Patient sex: M
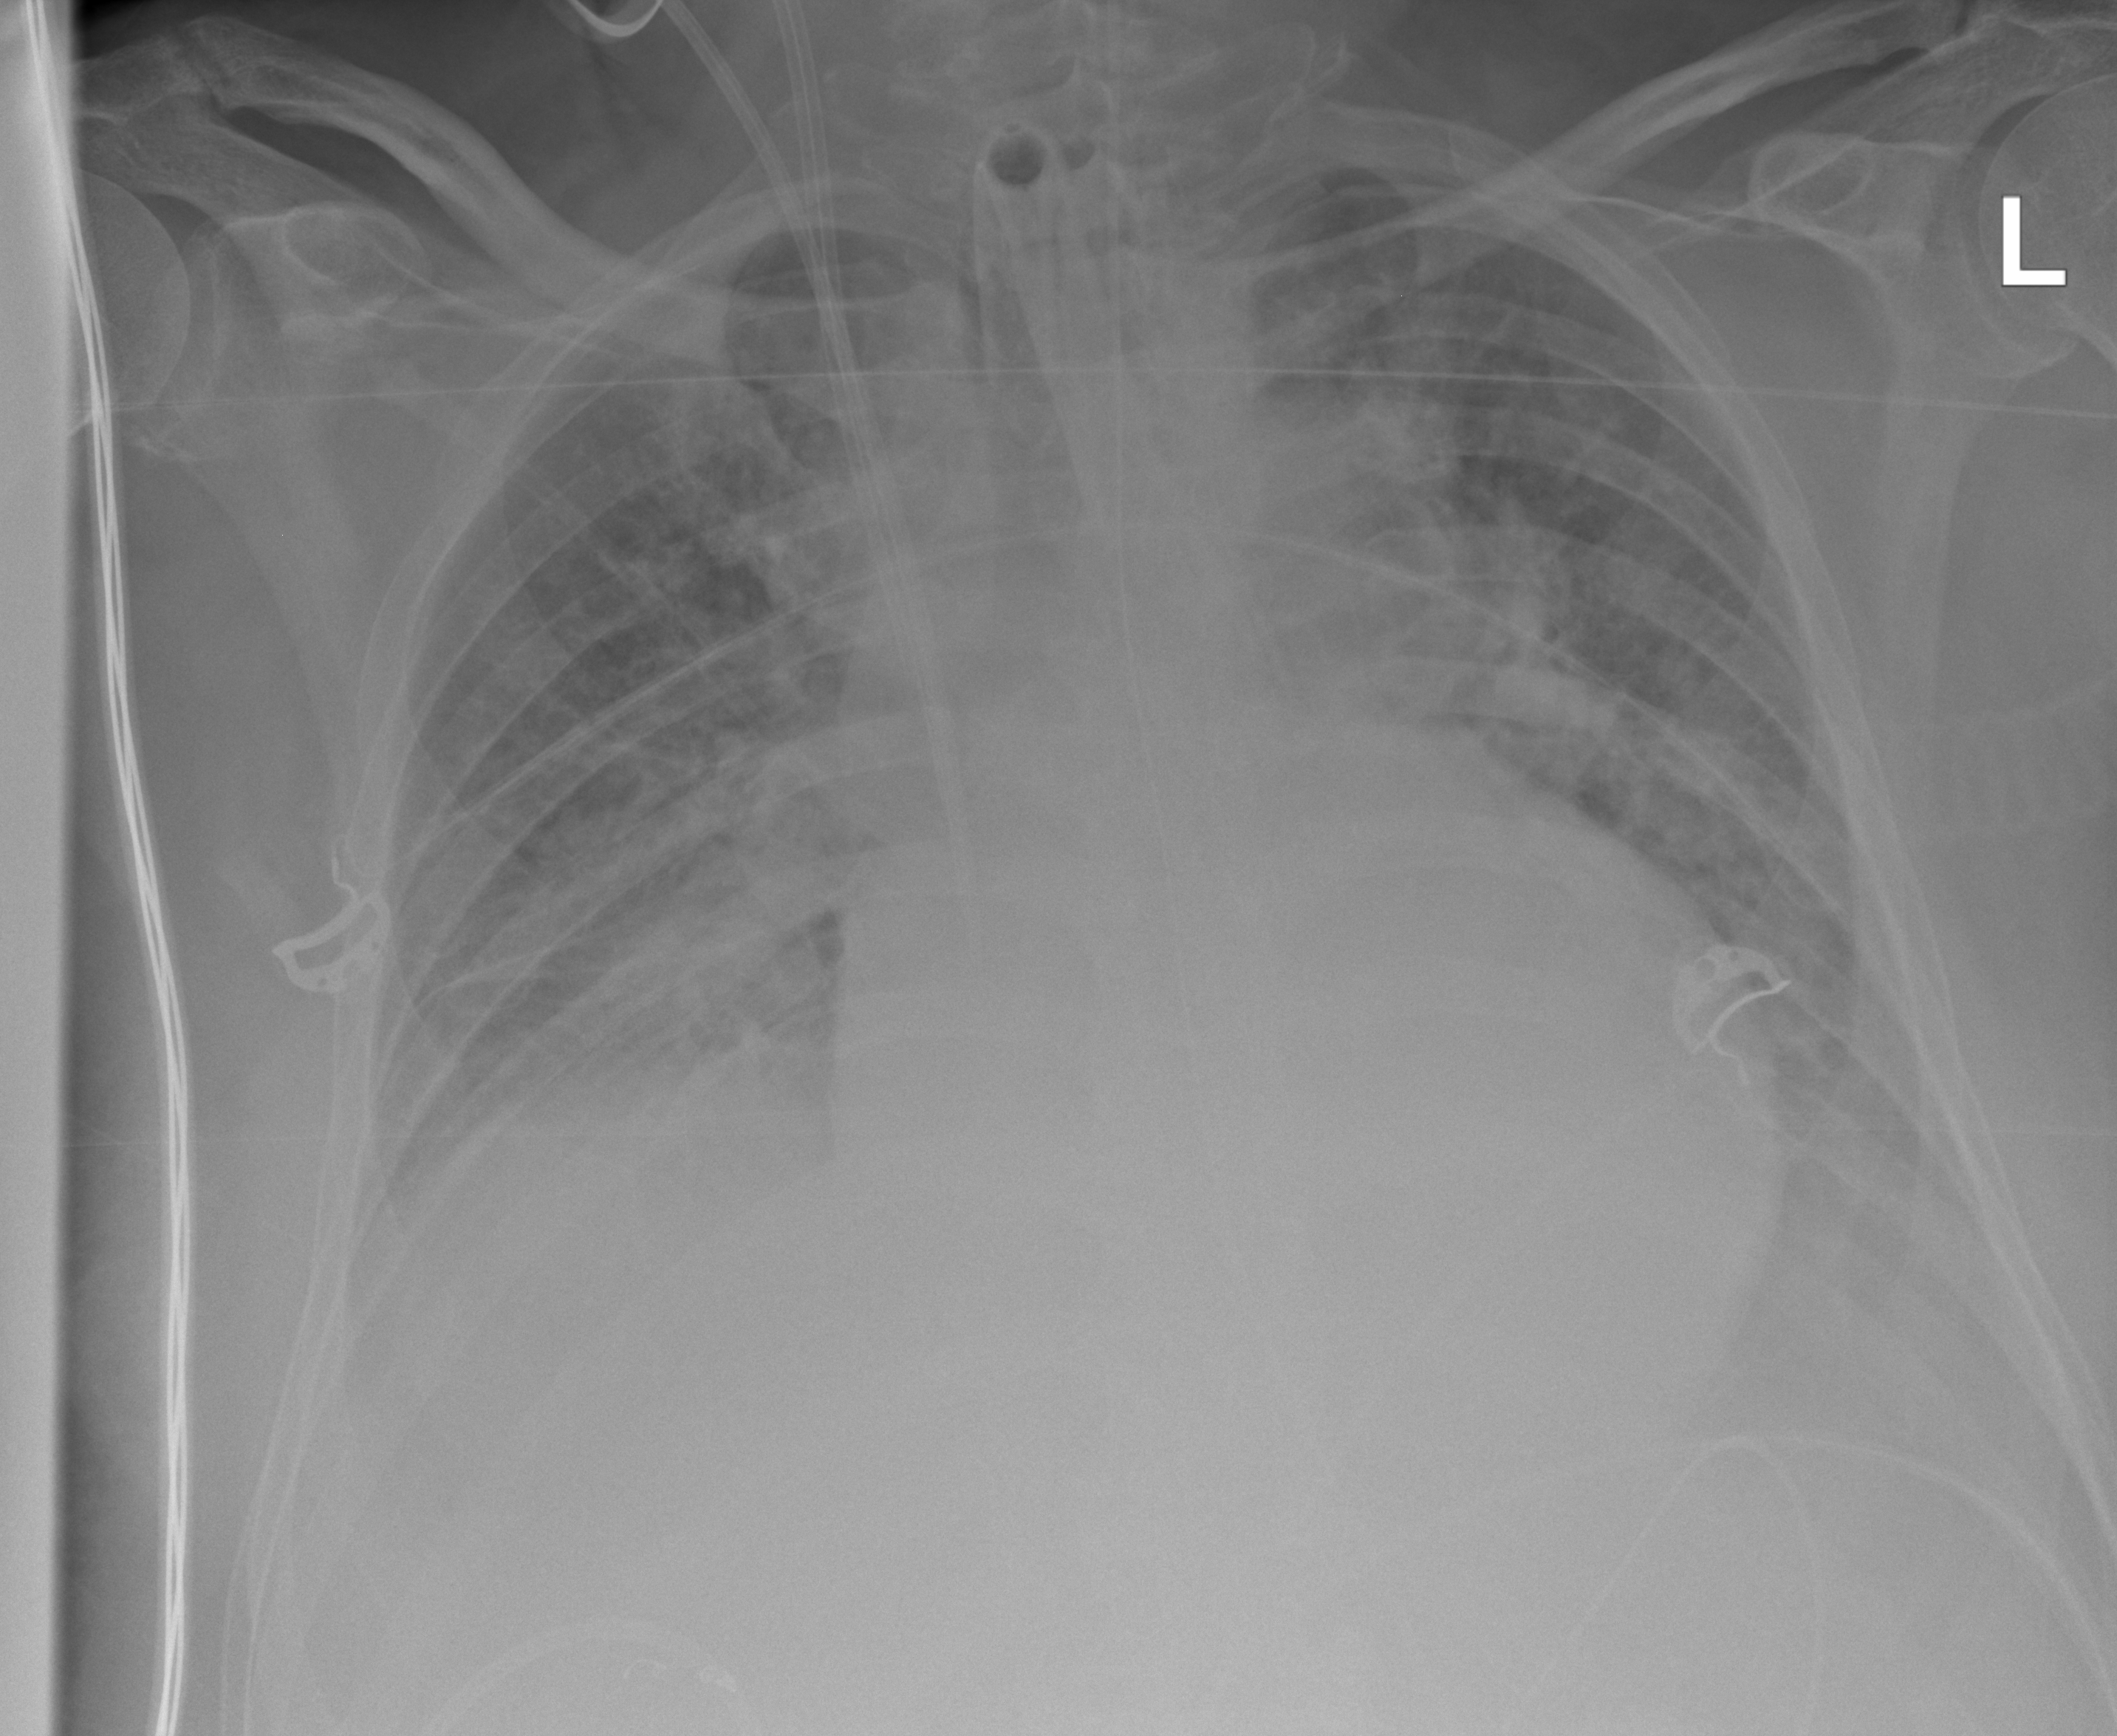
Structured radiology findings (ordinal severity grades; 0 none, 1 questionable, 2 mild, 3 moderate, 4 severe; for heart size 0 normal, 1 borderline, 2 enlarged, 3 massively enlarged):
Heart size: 3
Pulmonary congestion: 0
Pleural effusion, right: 2
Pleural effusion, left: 2
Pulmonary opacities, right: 1
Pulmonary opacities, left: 0
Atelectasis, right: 3
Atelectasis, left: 2